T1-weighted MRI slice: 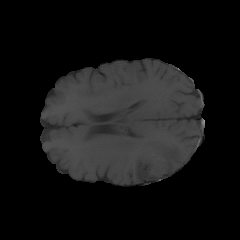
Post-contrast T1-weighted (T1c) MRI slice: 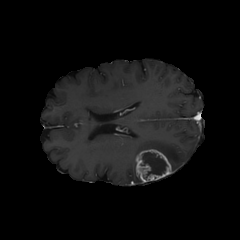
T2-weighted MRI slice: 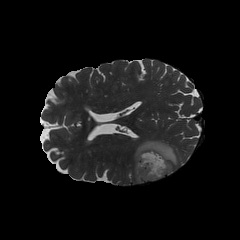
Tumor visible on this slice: yes